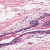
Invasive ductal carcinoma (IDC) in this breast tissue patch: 0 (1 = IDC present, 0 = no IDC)